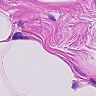
Metastatic tissue present: no